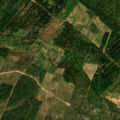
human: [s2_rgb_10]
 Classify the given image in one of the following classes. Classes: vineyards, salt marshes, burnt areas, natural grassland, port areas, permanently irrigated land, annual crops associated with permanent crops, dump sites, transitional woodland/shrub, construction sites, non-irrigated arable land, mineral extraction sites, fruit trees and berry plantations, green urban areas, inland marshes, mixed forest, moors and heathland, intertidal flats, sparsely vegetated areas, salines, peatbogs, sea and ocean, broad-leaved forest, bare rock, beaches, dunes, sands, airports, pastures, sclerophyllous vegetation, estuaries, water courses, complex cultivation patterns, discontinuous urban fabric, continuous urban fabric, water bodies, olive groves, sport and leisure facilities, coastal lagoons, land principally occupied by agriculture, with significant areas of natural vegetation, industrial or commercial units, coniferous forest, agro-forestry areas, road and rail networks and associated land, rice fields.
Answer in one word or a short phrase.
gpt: coniferous forest, mixed forest, transitional woodland/shrub